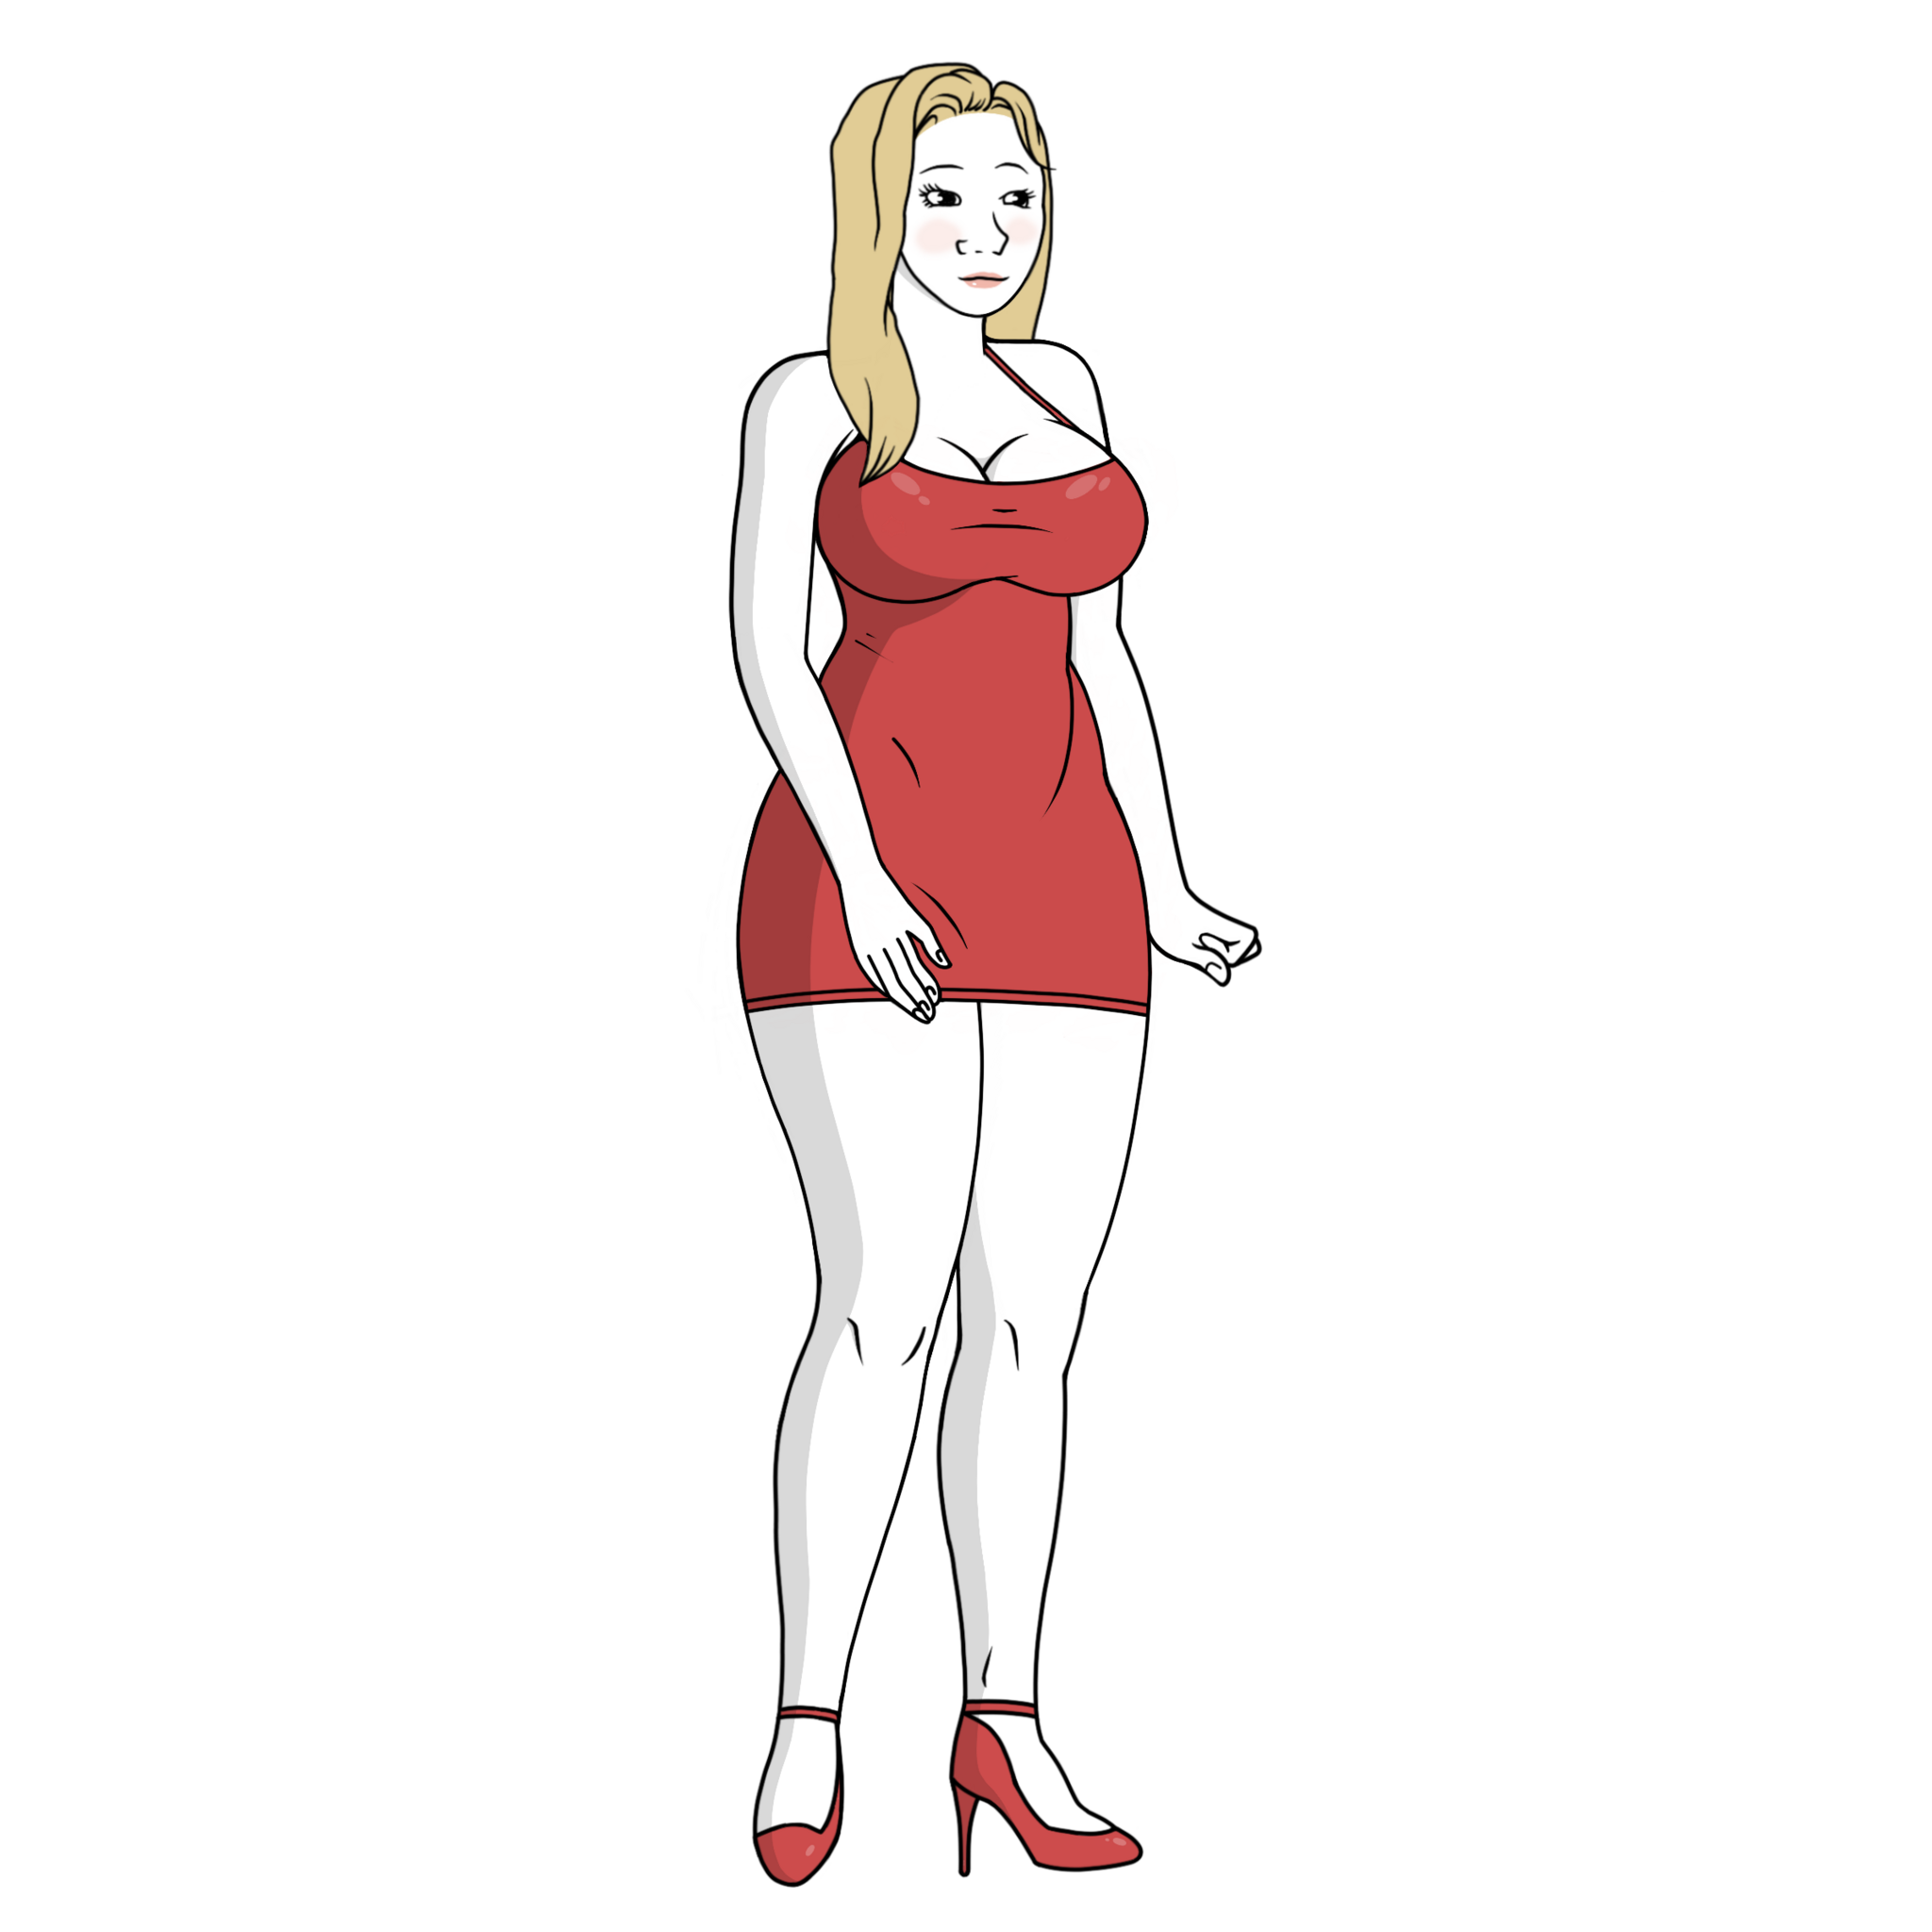
Label: 5_Trad_Wife